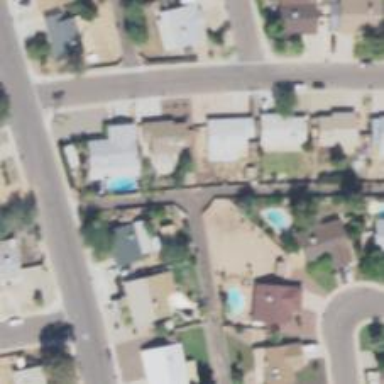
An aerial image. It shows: Alleyway designated as service road.